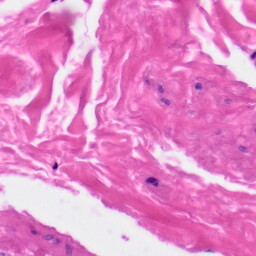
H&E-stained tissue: Skin